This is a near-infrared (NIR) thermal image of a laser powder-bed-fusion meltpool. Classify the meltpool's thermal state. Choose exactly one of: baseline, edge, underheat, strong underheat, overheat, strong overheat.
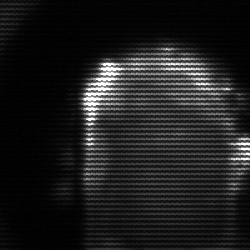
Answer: baseline